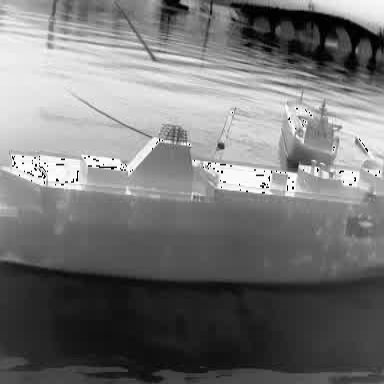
There are two objects shown in the infrared image, including a liner, and a container_ship.